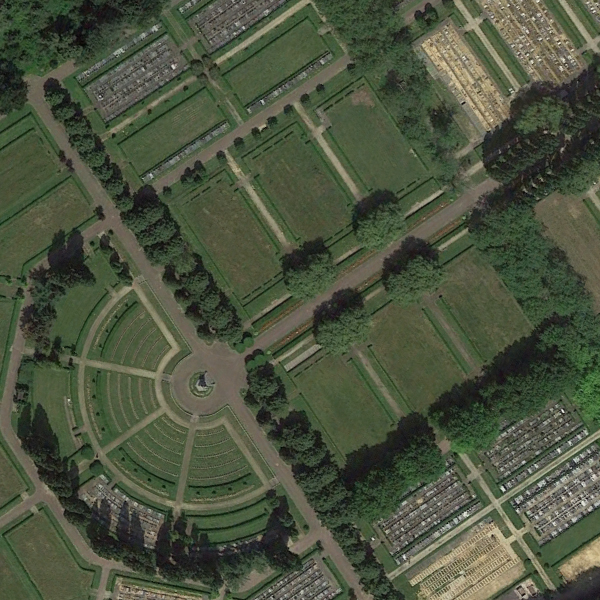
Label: Square